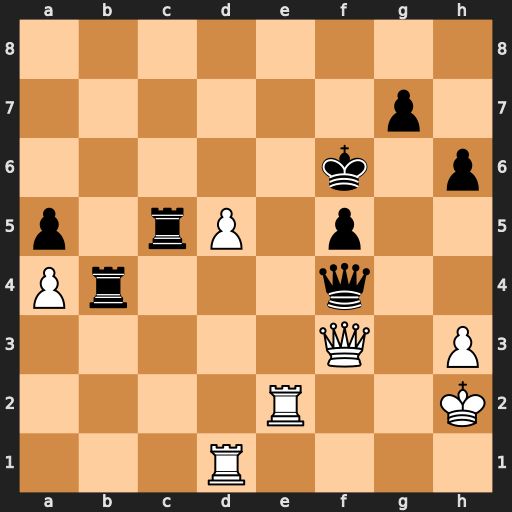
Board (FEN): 8/6p1/5k1p/p1rP1p2/Pr3q2/5Q1P/4R2K/3R4
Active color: w
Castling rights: -
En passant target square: -
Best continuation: Qxf4 Rxf4 d6 Rc8 d7 Rd8 Re8 Rxd7 Rxd7